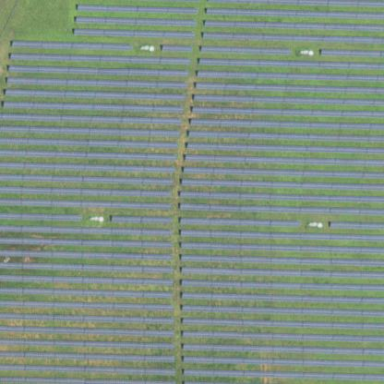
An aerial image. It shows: Solar photovoltaic power plant surrounded by fence.